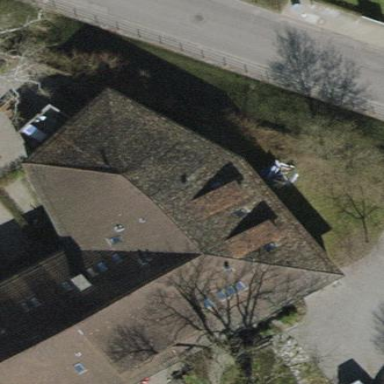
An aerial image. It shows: Building with tiled roof.